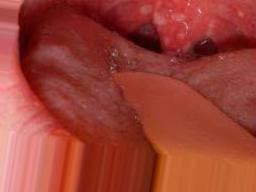
Condition: Mouth Ulcer